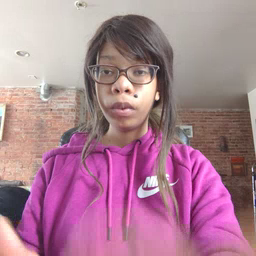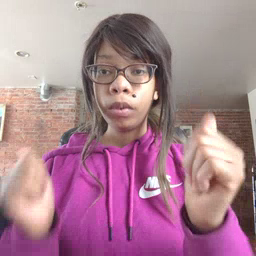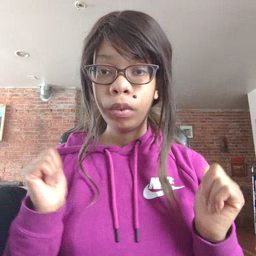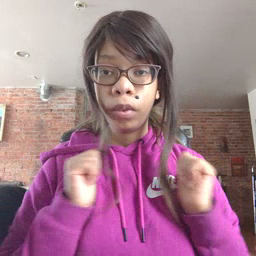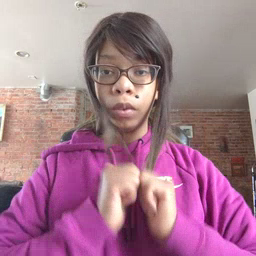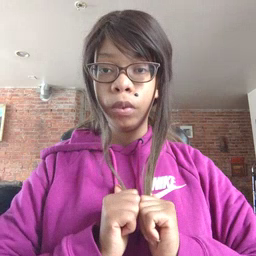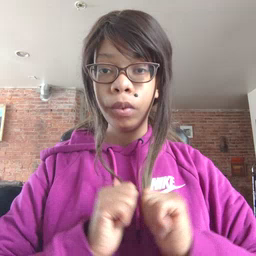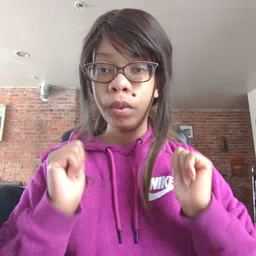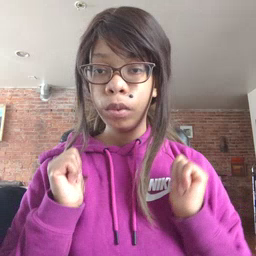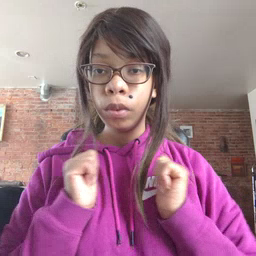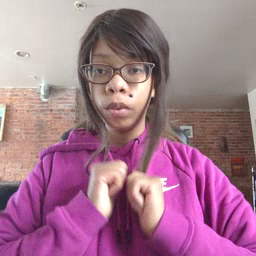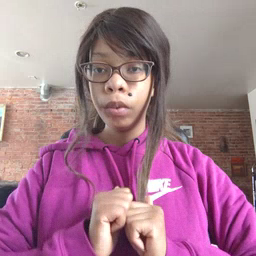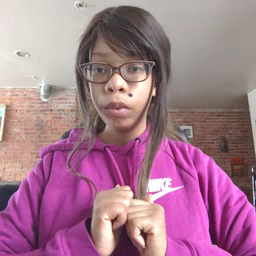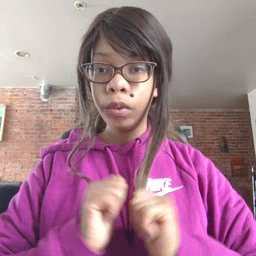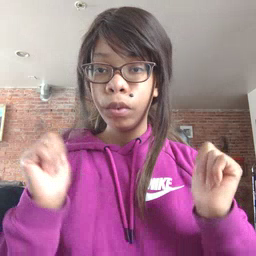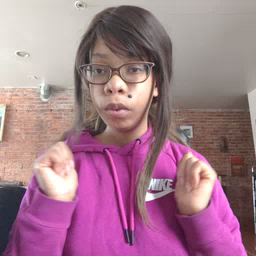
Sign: jacket